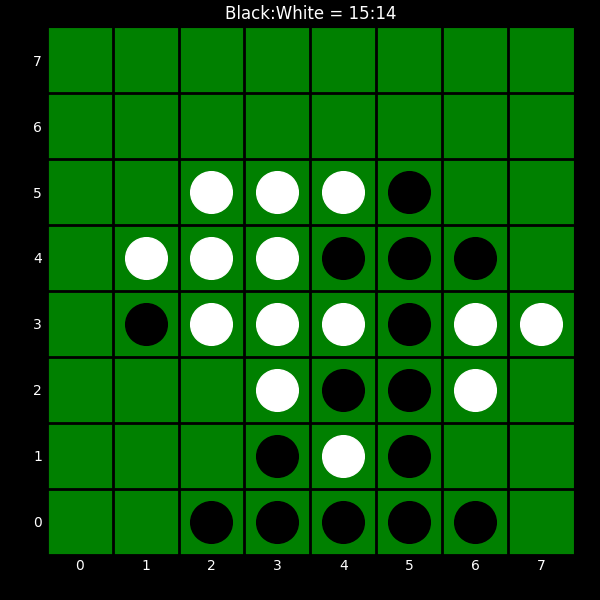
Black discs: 15
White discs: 14